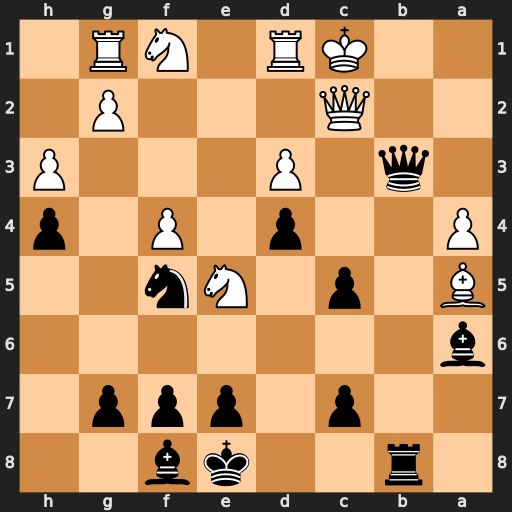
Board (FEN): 1r2kb2/2p1ppp1/b7/B1p1Nn2/P2p1P1p/1q1P3P/2Q3P1/2KR1NR1
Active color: b
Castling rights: -
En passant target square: -
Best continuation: Qa3+ Kd2 Rb2 Qxb2 Qxb2+